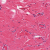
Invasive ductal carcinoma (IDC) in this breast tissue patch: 0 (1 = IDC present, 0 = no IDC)